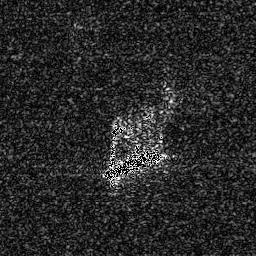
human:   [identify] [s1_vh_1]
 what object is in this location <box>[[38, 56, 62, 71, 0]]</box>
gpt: <ref>1 large ship at the center</ref>